Question: I am working on a comprehensive long-term C programming project that will require a modular programming approach. As part of the design, libraries will be created, so I wanted to confirm a true/false interpretation of header file organization:
Suppose that you are creating a library. After thinking it over, you have decided that the ultimate library you wish to conceive, aka "godzilla", should consist of two individual C files that bind to a header file. In this header file there will exist the function declarations; for example:
'''
// offense.c
void attack_city(uint32_t force); // (in Newtons) - capable of a LOT of force!
...
// measure.c
void measure_effect(void);
...
'''
Here is a basic network diagram you drew:

Because both 'force.c' and 'measure.c' includes 'godzilla.h', everything will be referenced from this header file and included in the compilation process, correct?
Application: ARM microprocessor
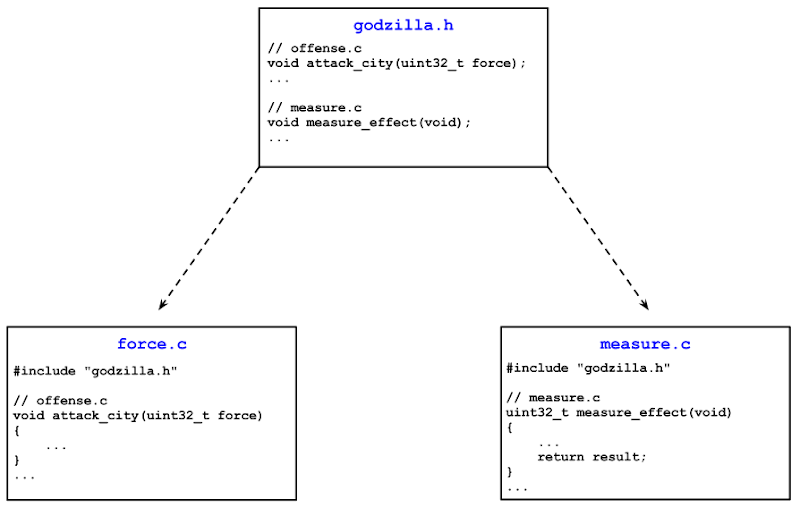
Answer: All the header file does is tell the compiler what functions are available and how they should be called (how many parameters of what types, and the return values).
It is the linker (or librarian, when creating a library rather than an executable) which brings the multiple object files which result from compiling each of the .c files. So you need to tell the compiler (for example on the command-line, through an IDE or Makefile) all the c files that you want it to compile.